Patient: sex M, age 51
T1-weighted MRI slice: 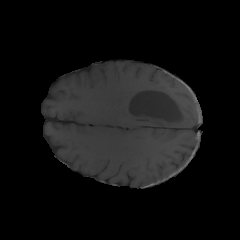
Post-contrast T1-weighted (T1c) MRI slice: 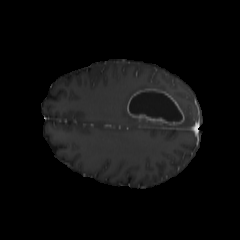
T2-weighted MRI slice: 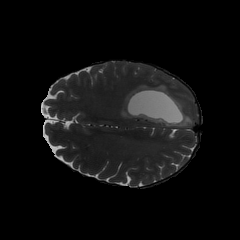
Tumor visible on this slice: yes
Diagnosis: Glioblastoma, IDH-wildtype
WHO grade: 4